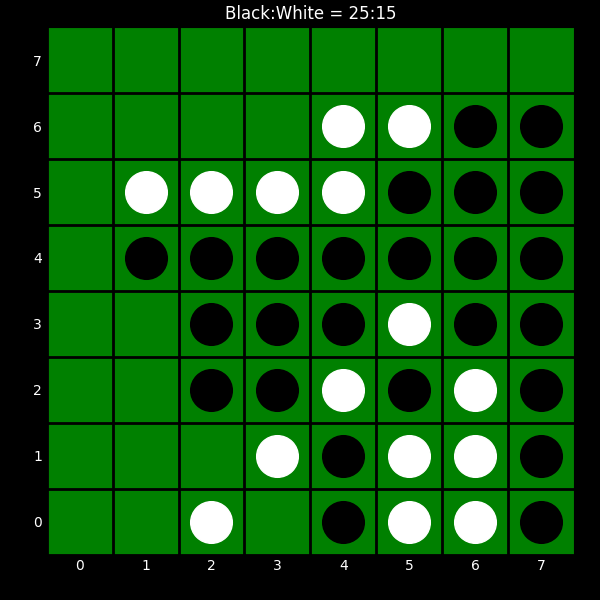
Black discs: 25
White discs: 15